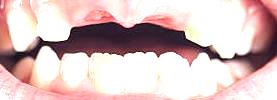
Condition: hypodontia